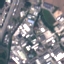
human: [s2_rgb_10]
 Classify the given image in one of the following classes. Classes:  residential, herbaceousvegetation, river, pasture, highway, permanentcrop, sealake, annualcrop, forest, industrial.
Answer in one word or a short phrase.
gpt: Industrial